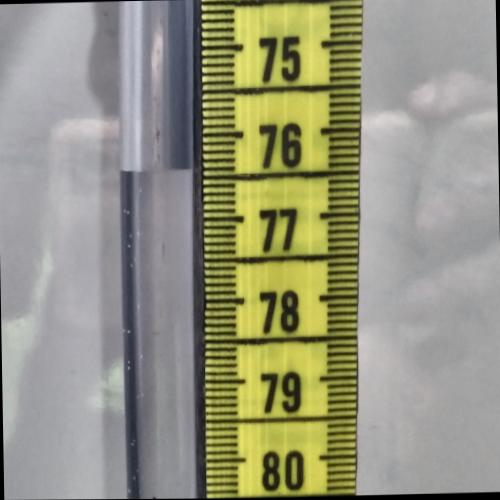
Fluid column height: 76.4 cm